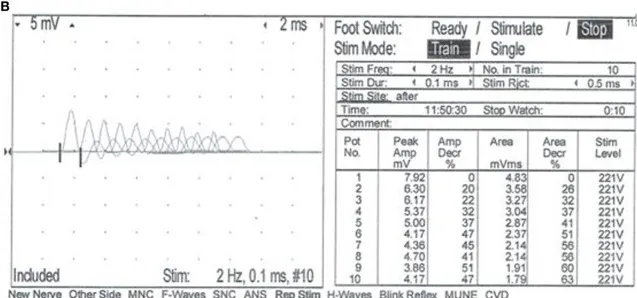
Repetitive nerve stimulation at the time of initial evaluation. After. Intravenous administration of edrophonium chloride (0.1 mg/kg). Nerve stimulation was performed at the level of the hock, and complex muscle action potentials (CMAP) were recorded from the interosseous muscle. Stimulus rate = 2 Hz. Stimulus duration = 0.1 ms. Repetitions = 10. Normal response = no decrement >10% of the starting CMAP amplitude or area. (B) Repetitive nerve stimulation after administration of edrophonium chloride showed a persistent but less severe decrement of 37% between the first and fifth waves.
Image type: pathology (fish)